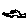
Label: car